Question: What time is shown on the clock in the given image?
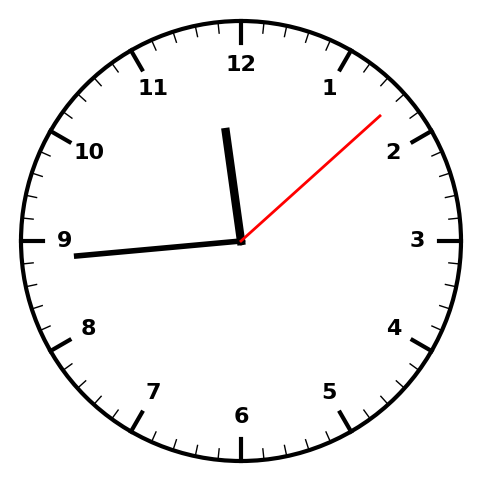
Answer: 11:44:08